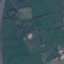
Label: Pasture